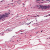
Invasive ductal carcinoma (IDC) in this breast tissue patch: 0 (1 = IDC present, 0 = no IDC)